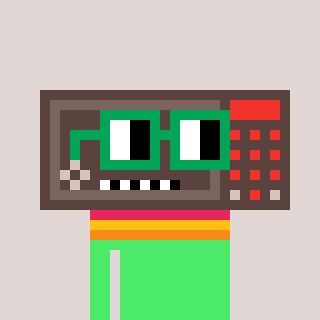
a pixel art character with square green glasses, a wallsafe-shaped head and a teal-colored body on a warm background